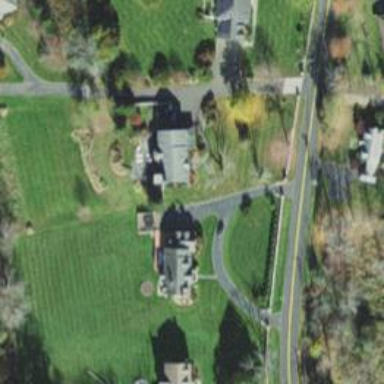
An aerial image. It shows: Driveway leading to service road.